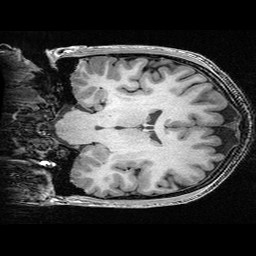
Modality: T1w
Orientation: coronal
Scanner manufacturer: ge
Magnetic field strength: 3 T
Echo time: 0.00318 s